Question: I'm using autolayout in IB and I have 2 labels within a container view. Both labels are "Size to Fit Content" since the strings lengths will vary.
I would like the labels separated by a fixed distance and I would like the combination of "Label 1---fixed distance---Label 2" centred horizontal within the containing view.

I tried selecting both labels at once and adding the "Horizontal Center in Container" constraint, but this appears to centre both textfields independently not as a group.
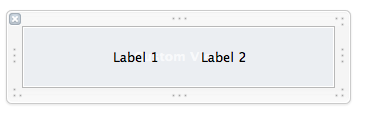
Answer: You can do this by placing the labels inside a container view. Each label is flush against the edges of the container, and the container is centered in your custom view.